【题型】证明题　【知识点】解析几何　【难度】medium
(2024•普陀区校级三模) 已知抛物线 $\Gamma:y^2=4x$，焦点为 $F$，$A(x_0,y_0)(y_0\neq 0)$ 为 $\Gamma$ 上的一个动点，$l$ 是 $\Gamma$ 在点 $A$ 处的切线，点 $P$ 在 $l$ 上且与点 $A$ 不重合。直线 $PF$ 与 $\Gamma$ 交于 $B$、$C$ 两点，且 $l$ 平分直线 $AB$ 和直线 $AC$ 的夹角.

(1) 求 $l$ 的方程（用 $x_0$，$y_0$ 表示）；

(2) 若从点 $F$ 发出的光线经过点 $A$ 反射，证明：反射光线平行于 $x$ 轴；

(3) 若点 $A$ 坐标为 $\left(\frac{1}{4},1\right)$，求点 $P$ 坐标.

【分析】(1) 设定直线 $l$ 的方程，并与抛物线方程联立得出一元二次方程，相切需保证 $\Delta=0$，求解即可；

(2) 由抛物线定义得到 $|AF|=|AH|$，设 $T$ 为反射光线上与 $A$ 相异的一点，进而证明 $\angle TAQ=\angle FAQ$ 即可；

(3) 先求得 $K$ 为 $DE$ 的中点，设定直线 $PF$ 的方程并与抛物线方程联立得出一元二次方程，进而得出直线 $AC$ 和 $HF$ 的方程，求出点 $D$，$E$ 的横坐标，证明 $x_D+x_E=0$ 即可.
【解答】
【解答】解：(1) 易知切线 $l$ 的斜率存在且不为 $0$，

设直线 $l$ 的方程为 $x-x_0=m(y-y_0)$，

联立
\[
\begin{cases}
x = m(y - y_0) + x_0 \\
y^2 = 4x
\end{cases}
\]
消去 $x$ 并整理得 $y^2 - 4my + 4my_0 - 4x_0 = 0$，

此时 $\Delta = 16m^2 - 16my_0 + 16x_0 = 0$，

又 $y_0^2 = 4x_0$，

所以 $m^2 - my_0 + \frac{y_0^2}{4} = 0$，

解得 $m = \frac{y_0}{2}$，

则直线 $l$ 的方程为 $x - x_0 = \frac{y_0}{2}(y - y_0)$，

又 $y_0^2 = 4x_0$，

所以 $y_0y = 2(x + x_0)$，

即 $y = \frac{2}{y_0}x + \frac{y_0}{2}$；

(2) 证明：过 $A$ 点作 $l$ 的垂线并交 $x$ 轴于 $Q$ 点，

此时直线 $AQ$ 的方程为 $y - y_0 = -\frac{y_0}{2}(x - x_0)$，

令 $y = 0$，

解得 $x = x_0 + 2$，

即 $Q(x_0 + 2,\ 0)$，

因为 $F(1,0)$，

所以 $|FQ| = x_0 + 2 - 1 = x_0 + 1$，

作 $A$ 点在抛物线准线上的投影 $H$，

由抛物线定义可知 $|AF| = |AH| = x_0 + 1$，

此时 $|AF| = |FQ|$，

即 $\angle FAQ = \angle FQA$，

设 $T$ 为反射光线上与 $A$ 相异的一点，

则 $\angle TAQ = \angle FAQ$，

综上得，$\angle TAQ = \angle FQA$，$AT \parallel x$ 轴，

故从点 $F$ 发出的光线经过点 $A$ 反射后平行于 $x$ 轴；

(3) 若点 $A$ 坐标为 $\left(\frac{1}{4},1\right)$，

此时直线 $l$ 方程为 $y = 2x + \frac{1}{2}$，连 $HF$，

取 $H$，$F$ 的中点为 $K$，

因为 $H(-1,1)$，$F(1,0)$，

所以 $K\left(0,\frac{1}{2}\right)$，

因为 $|AH| = |AF|$，

所以 $AK \perp HF$，

因为点 $K$ 在直线 $l$ 上，

所以直线 $l$ 与直线 $HF$ 垂直，

设直线 $AC$，$AB$ 与 $HF$ 的交点分别为 $D$，$E$，

此时 $K$ 为 $D$，$E$ 的中点，

设直线 $PF$ 的方程为 $x = ty + 1$，$B(x_1,y_1)$，$C(x_2,y_2)$，

联立
\[
\begin{cases}
x = ty + 1 \\
y^2 = 4x
\end{cases}
\]
消去 $x$ 并整理得 $y^2 - 4ty - 4 = 0$，

由韦达定理得 $y_1 + y_2 = 4t$，$y_1y_2 = -4$，

当直线 $AC$ 的斜率存在时，

因为 $k_{AC} = \frac{y_2 - 1}{x_2 - \frac{1}{4}} = \frac{y_2 - 1}{\frac{y_2^2}{4} - \frac{1}{4}} = \frac{4}{y_2 + 1}$，

此时 $y_2 \neq -1$，

所以直线 $AC$ 的方程为 $y - 1 = \frac{4}{y_2 + 1}\left(x - \frac{1}{4}\right)$，

即 $y = \frac{4}{y_2 + 1}x + \frac{y_2}{y_2 + 1}$，

易知直线 $HF$ 的方程为 $y = -\frac{1}{2}x + \frac{1}{2}$，

联立
\[
\begin{cases}
y = \frac{4}{y_2 + 1}x + \frac{y_2}{y_2 + 1} \\
y = -\frac{1}{2}x + \frac{1}{2}
\end{cases}
\]
解得 $x_D = \frac{1 - y_2}{y_2 + 9}$，

同理得 $x_E = \frac{1 - y_1}{y_1 + 9}$，

因为 $x_D + x_E = 0$，

所以 $\frac{1 - y_2}{y_2 + 9} + \frac{1 - y_1}{y_1 + 9} = 0$，

整理得 $y_1y_2 + 4(y_1 + y_2) = 9$，

即 $-4 + 16t = 9$，

解得 $t = \frac{13}{16}$，

则直线 $BC$ 的方程为 $x = \frac{13}{16}y + 1$，

联立
\[
\begin{cases}
x = \frac{13}{16}y + 1 \\
y = 2x + \frac{1}{2}
\end{cases}
\]
解得 $x = -\frac{9}{4}$，$y = -4$，

即 $P\left(-\frac{9}{4},-4\right)$，

当直线 $AC$ 的斜率不存在时，

此时 $C\left(\frac{1}{4},-1\right)$，

因为直线 $BC$ 经过点 $F$，

所以直线 $PF$ 即为 $AC$，

则 $A$，$B$ 两点重合，不符合题意。

综上得，点 $P$ 的坐标为 $\left(-\frac{9}{4},-4\right)$.

【点评】本题考查直线与圆锥曲线的综合问题，考查了逻辑推理和运算能力，属于难题.

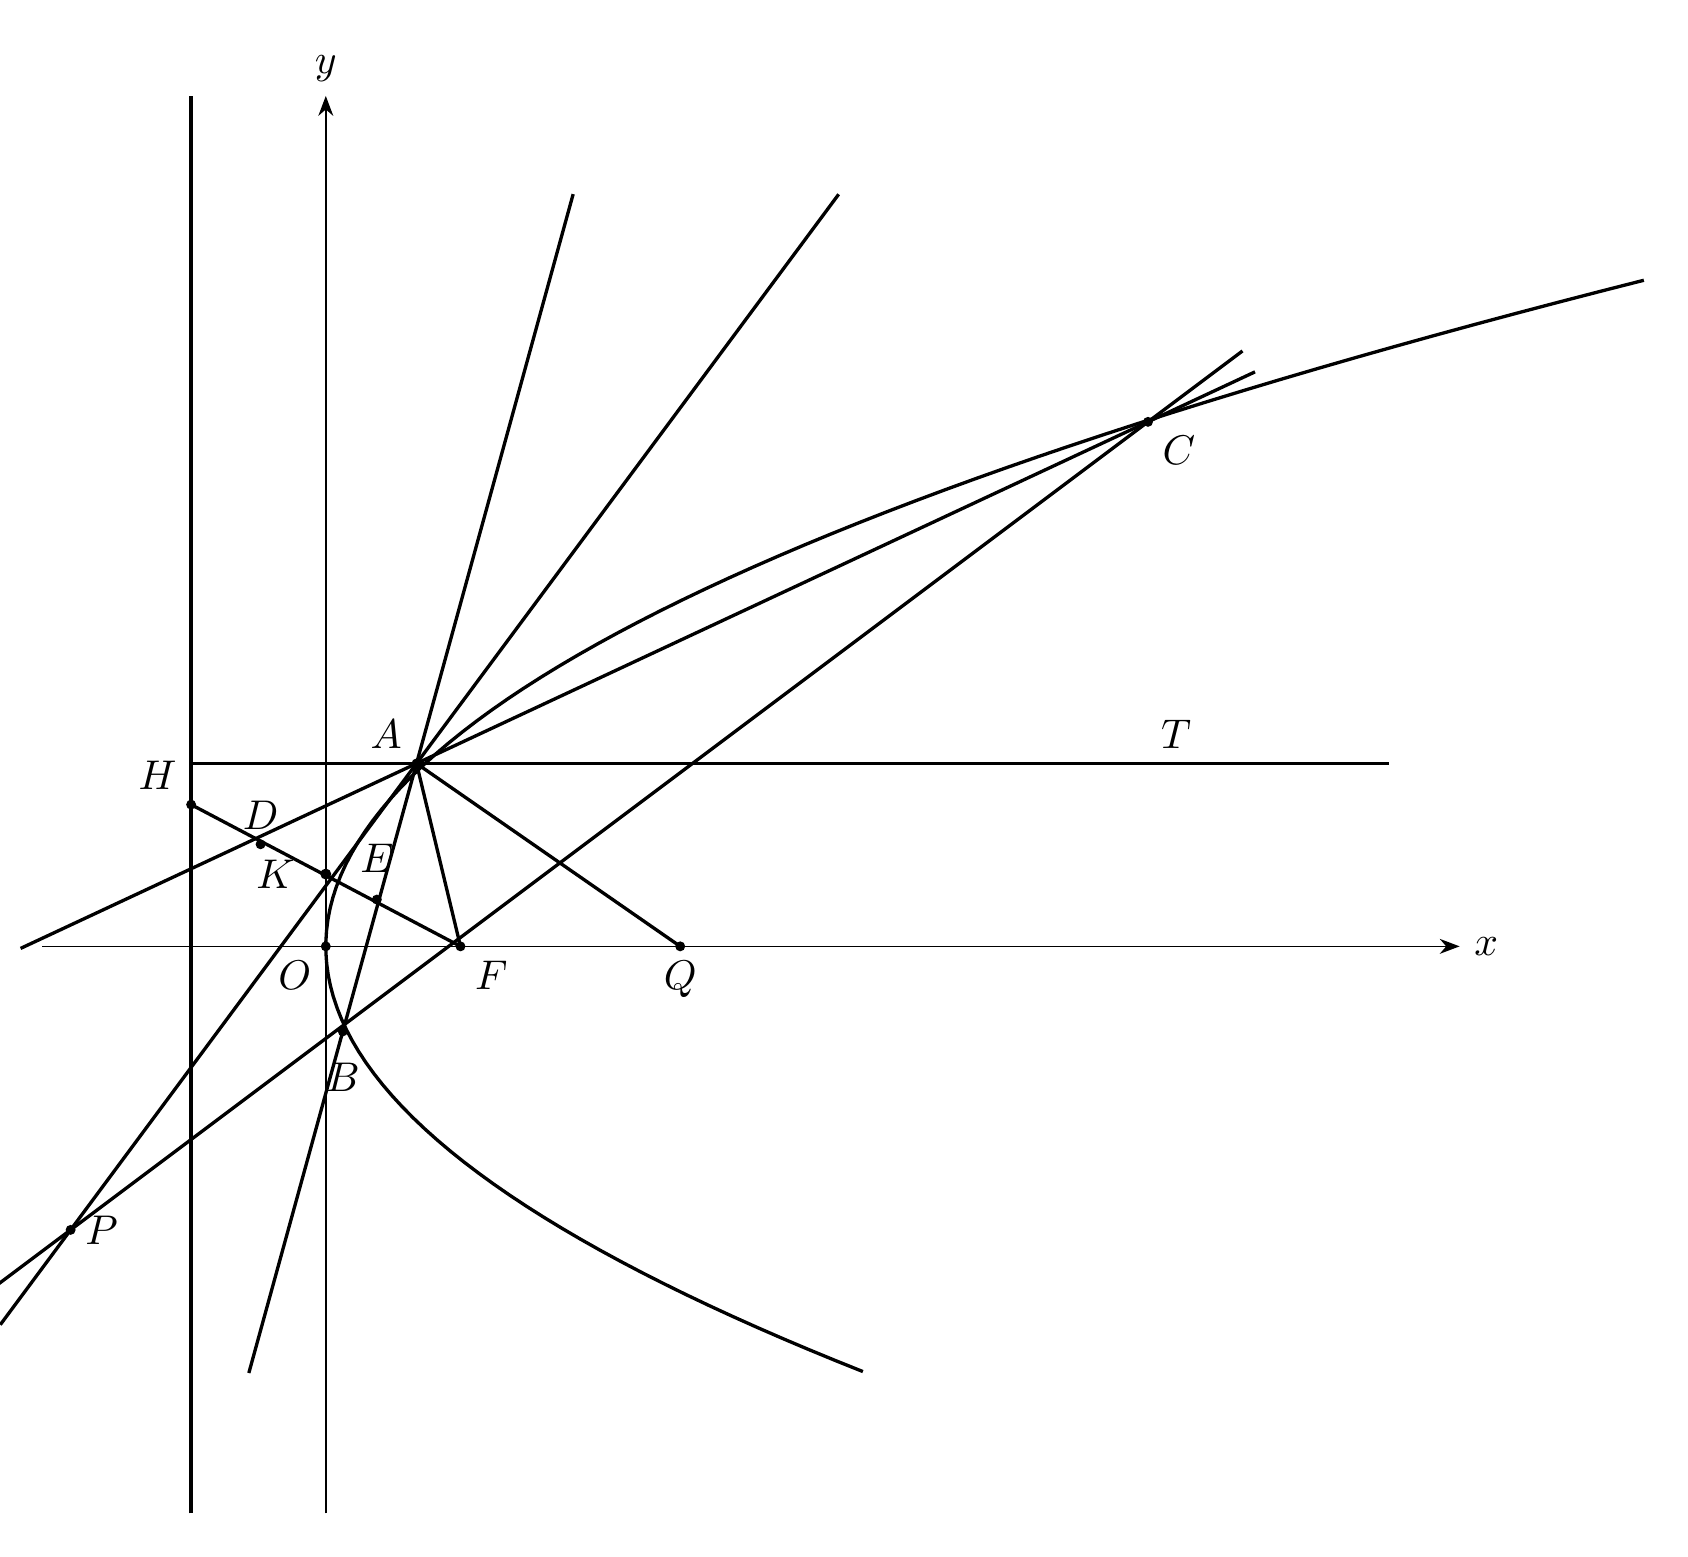